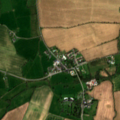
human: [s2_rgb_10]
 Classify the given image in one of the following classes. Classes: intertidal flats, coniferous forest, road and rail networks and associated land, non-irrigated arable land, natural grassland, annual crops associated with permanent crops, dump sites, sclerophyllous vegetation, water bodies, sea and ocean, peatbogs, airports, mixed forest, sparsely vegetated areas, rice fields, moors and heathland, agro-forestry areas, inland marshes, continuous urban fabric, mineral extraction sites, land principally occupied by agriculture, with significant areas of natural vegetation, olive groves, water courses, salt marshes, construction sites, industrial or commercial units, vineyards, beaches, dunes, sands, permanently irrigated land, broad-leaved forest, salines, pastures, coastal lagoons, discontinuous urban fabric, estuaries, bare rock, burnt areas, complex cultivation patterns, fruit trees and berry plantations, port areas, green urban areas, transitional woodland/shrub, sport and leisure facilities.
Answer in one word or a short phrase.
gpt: non-irrigated arable land, pastures, complex cultivation patterns